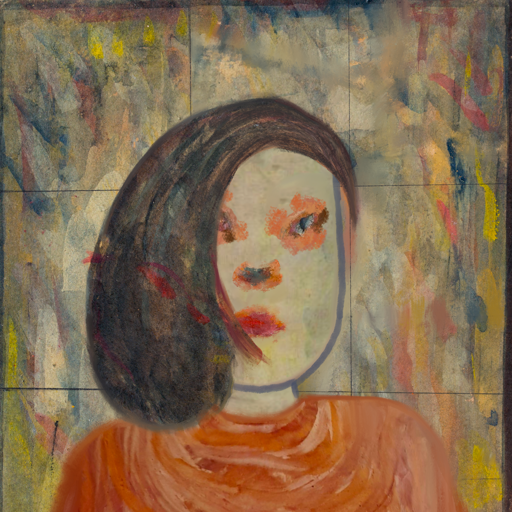
Background: GypsyMother, Head And Neck Front: Hill_Girl, Face Front: Boggyland, Bust: Pious_Lady, Hair Front: Gypsy_Mother, Head Accessory: Blank, Second Necklace: Blank, Necklace: Blank, Baby: Blank